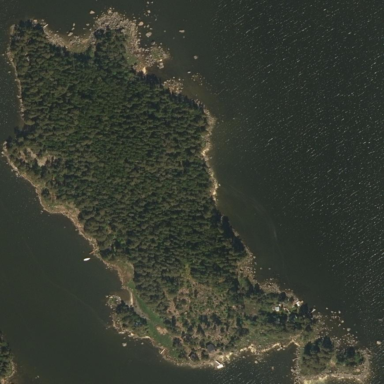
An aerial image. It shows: Islet along the coastline.